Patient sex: M
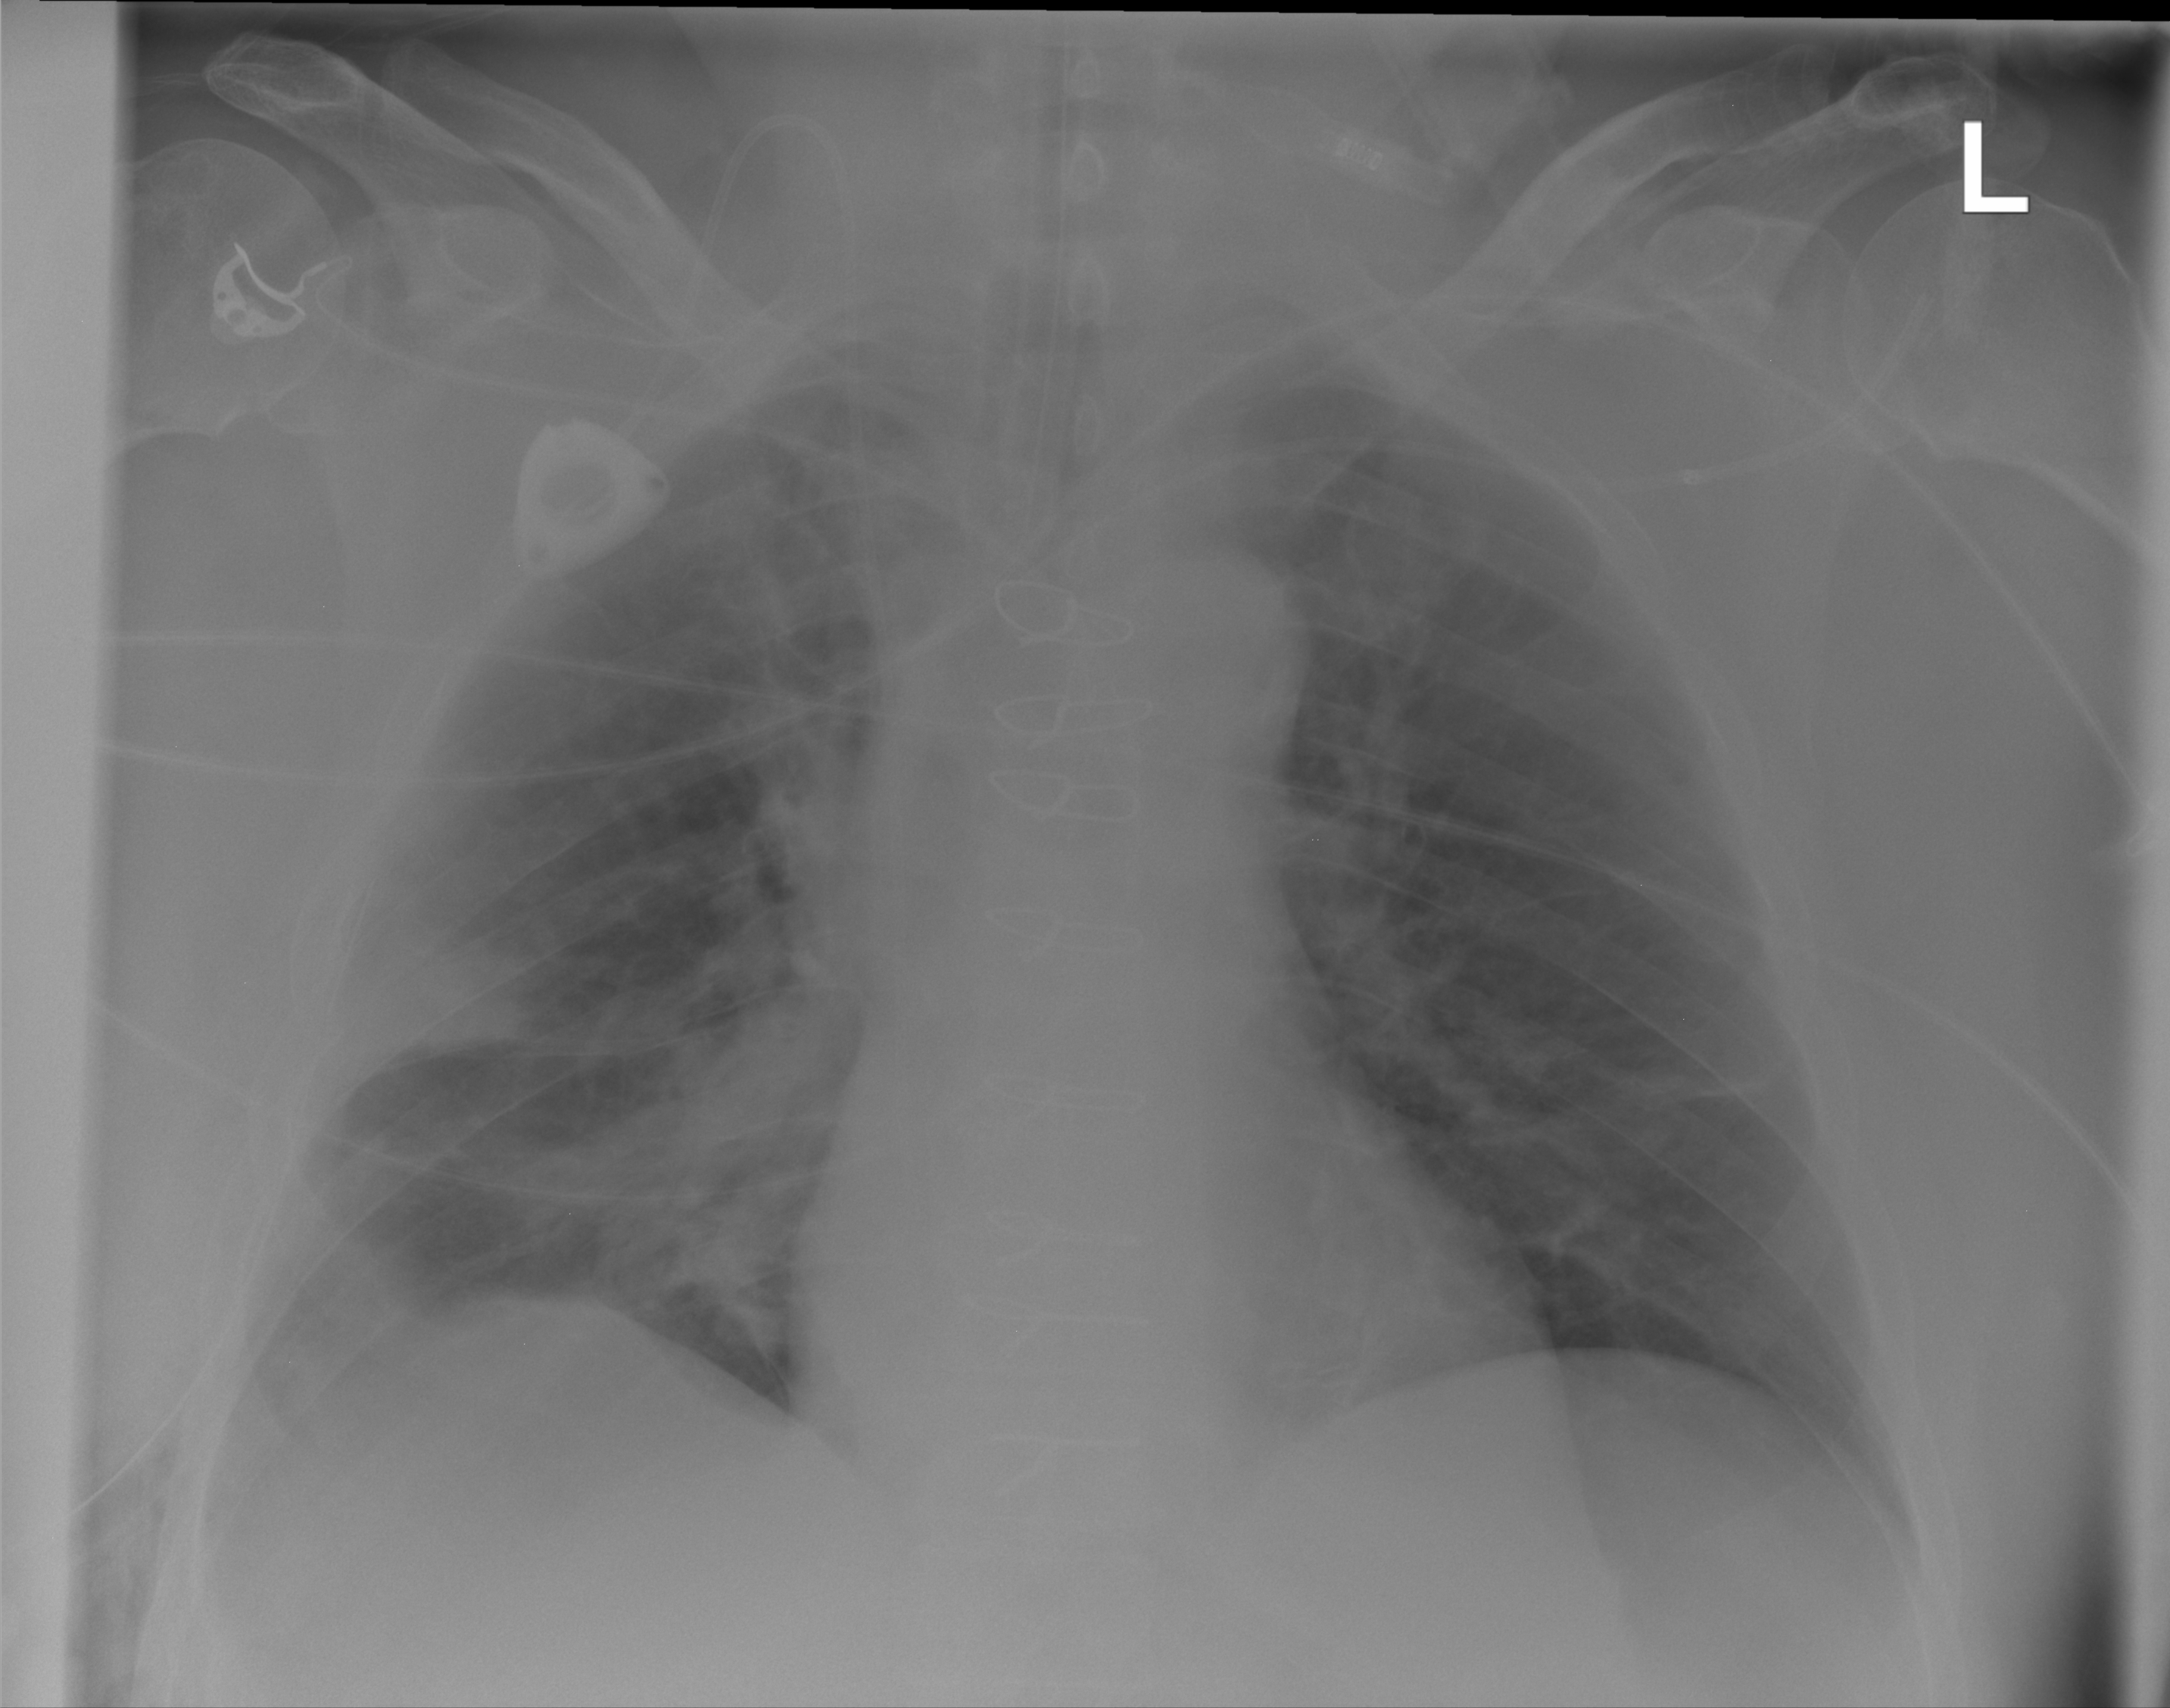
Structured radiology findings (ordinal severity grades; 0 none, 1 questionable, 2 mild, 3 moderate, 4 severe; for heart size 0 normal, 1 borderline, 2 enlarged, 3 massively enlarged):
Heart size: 0
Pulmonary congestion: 0
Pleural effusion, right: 2
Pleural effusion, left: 0
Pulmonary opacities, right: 0
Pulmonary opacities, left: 0
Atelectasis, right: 2
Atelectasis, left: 0